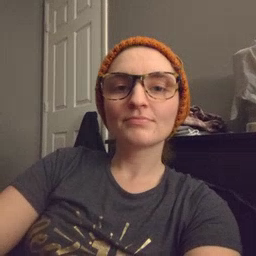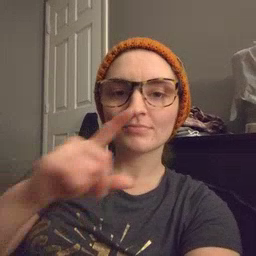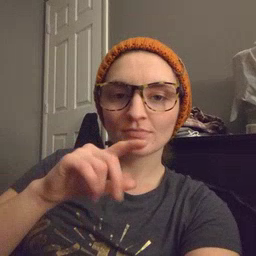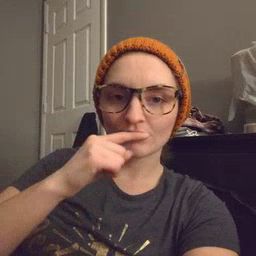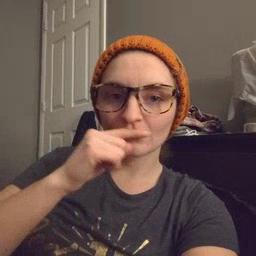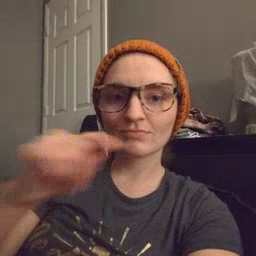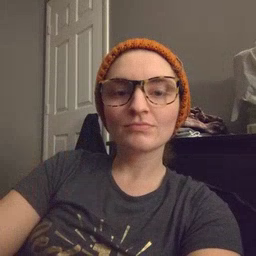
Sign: toothbrush